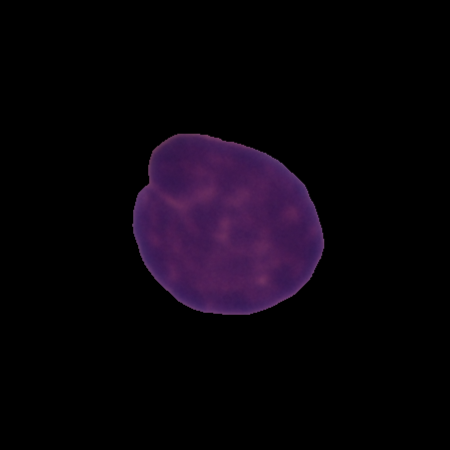
Label: healthy